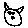
Label: cat